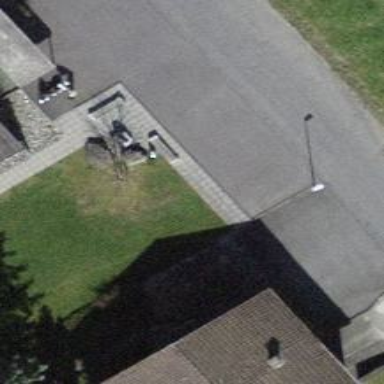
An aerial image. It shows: Bench for seating.